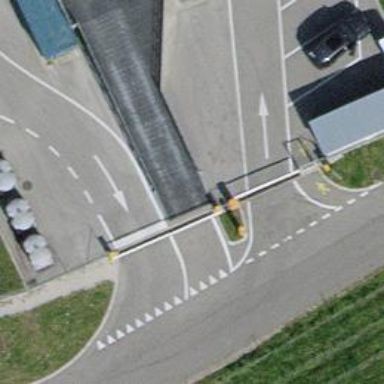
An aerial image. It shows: Gate.